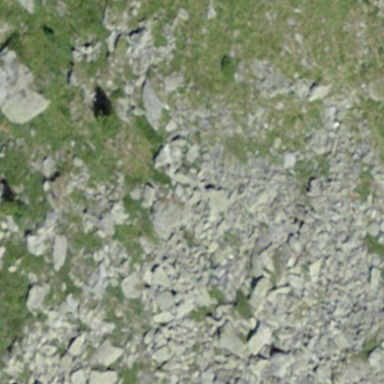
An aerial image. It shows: Scree landscape.